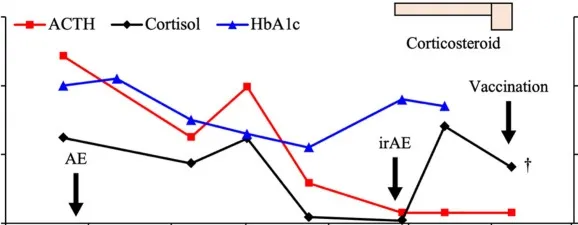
Clinical course of the patient. ACTH, adrenocorticotropic hormone; SOX, S-1 + oxaliplatin; CAPOX, capecitabine + oxaliplatin; HbA1c, hemoglobin A1c; AE, adverse event; irAE, immune-related AE.
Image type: pathology (masson_trichrome)